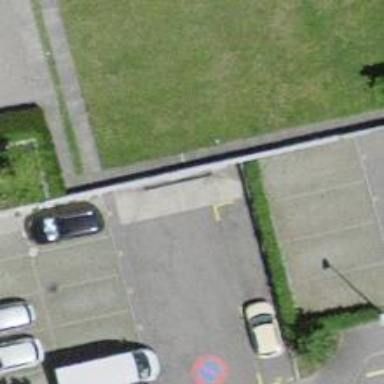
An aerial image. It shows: Parking entrance.